Question: I have a simple Jade code for my header.jade
'''
nav.navbar.navbar-default.navbar-inverse(role="navigation")
div.container
div.navbar-header
ul.nav.navbar-nav.navbar-left
li.dropdown
a.dropdown-toggle(href='#', data-toggle='dropdown')
| Menu
b.caret
ul.dropdown-menu
li
a(href='/') A
li
a(href='/') B
li.divider
li
a(href='/') C
a.navbar-brand(href="/") Brand : Blabla!
div.navbar-collapse.collapse
div.nav.navbar-nav.navbar-right
a.btn.btn-success(href="/login") Se connecter
'''
and I have an issue with green button that is not align (verticaly)
here is a screenshot

So, I just need a stupid alignment between the navbar item (menu, brand, button)
What is strange, it that for text link, this is working and for forms too. But not for button
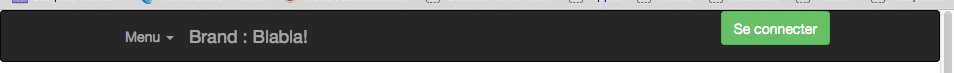
Answer: You need to add a 'navbar-btn' class to your 'a.btn'. It should center it vertically.
See the <URL> for more information.